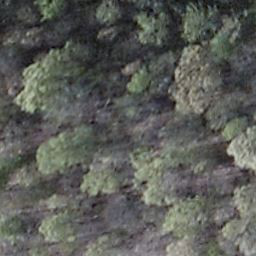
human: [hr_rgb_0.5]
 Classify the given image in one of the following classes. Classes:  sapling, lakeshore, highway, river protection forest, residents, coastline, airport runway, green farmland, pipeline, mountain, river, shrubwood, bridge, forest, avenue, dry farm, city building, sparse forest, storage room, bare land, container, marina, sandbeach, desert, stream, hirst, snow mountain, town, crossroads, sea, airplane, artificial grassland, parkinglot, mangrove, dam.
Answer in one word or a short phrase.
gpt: shrubwood